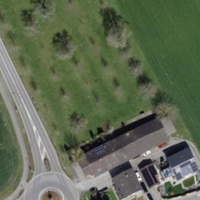
EUNIS habitat code: 52
Species observed at this site:
Falco tinnunculus